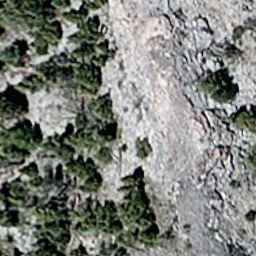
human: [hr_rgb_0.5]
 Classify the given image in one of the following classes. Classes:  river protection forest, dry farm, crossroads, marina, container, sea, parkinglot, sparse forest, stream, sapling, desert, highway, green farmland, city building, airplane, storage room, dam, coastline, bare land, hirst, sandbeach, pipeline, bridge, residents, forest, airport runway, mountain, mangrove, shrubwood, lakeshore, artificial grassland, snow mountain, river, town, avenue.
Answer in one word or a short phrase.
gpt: sparse forest